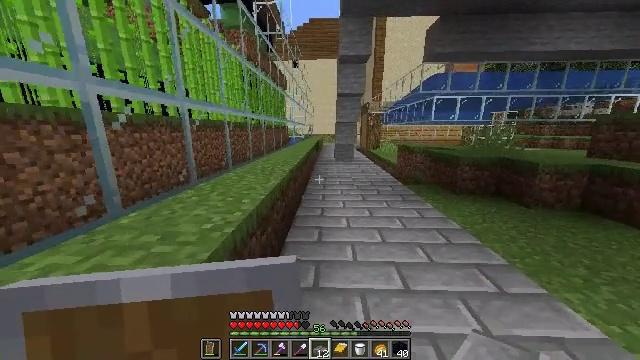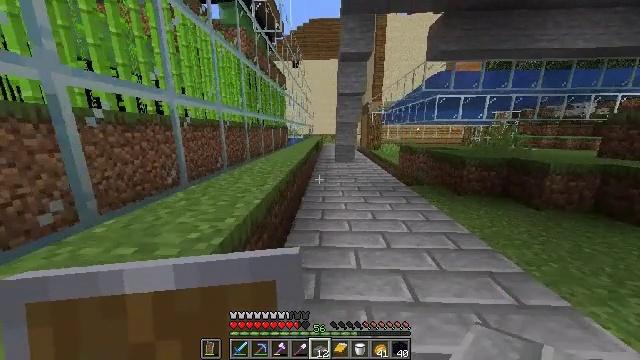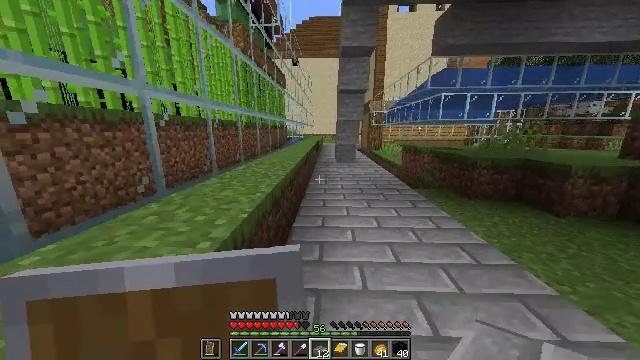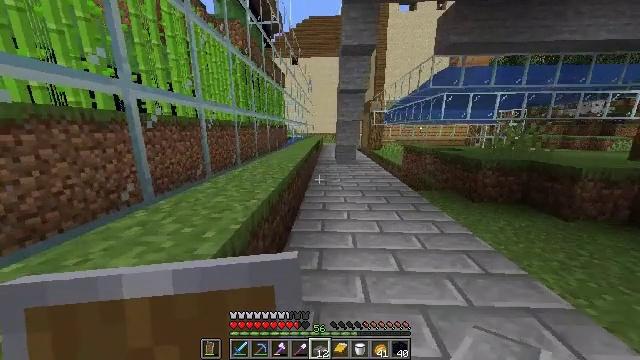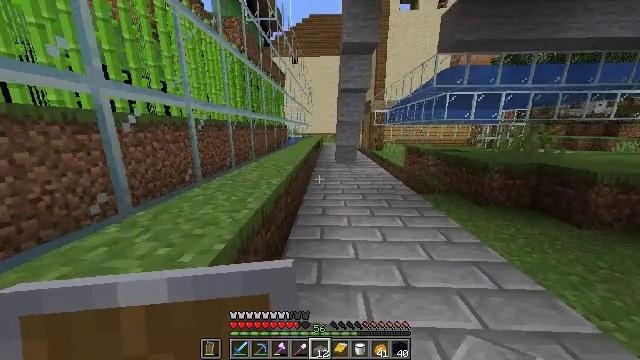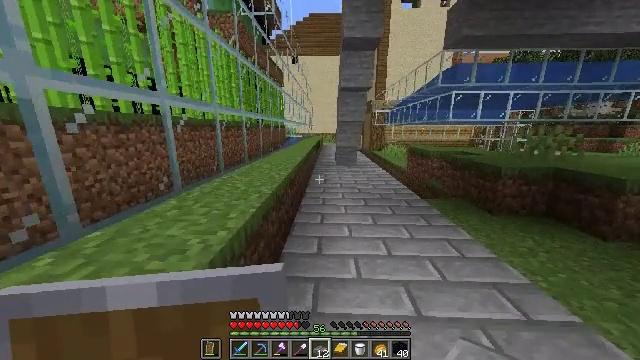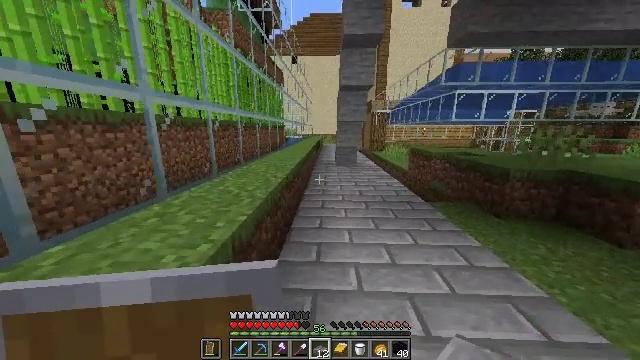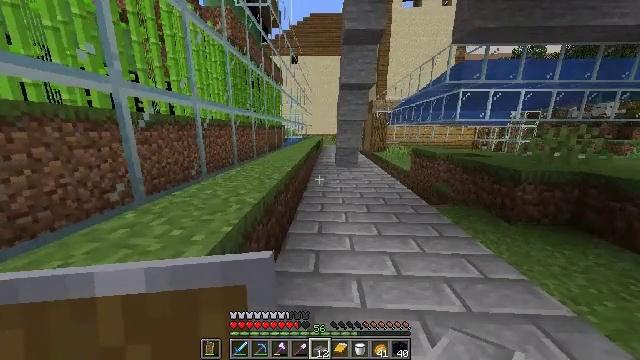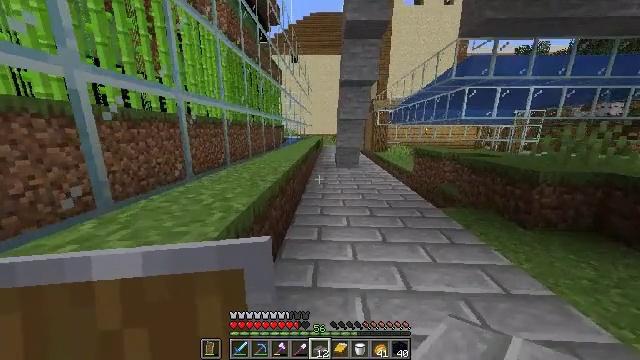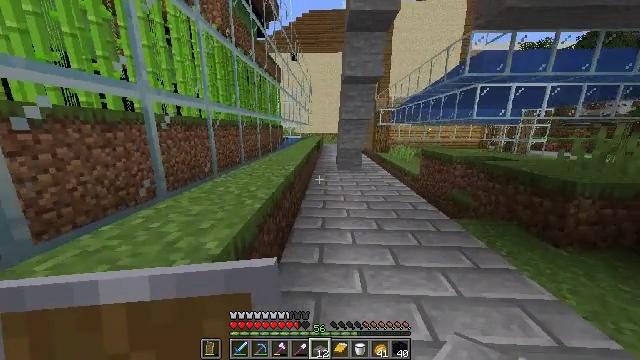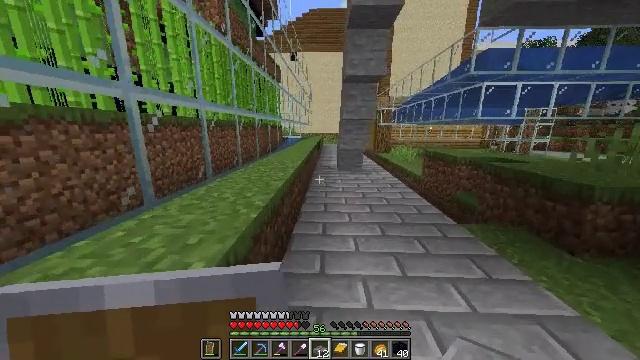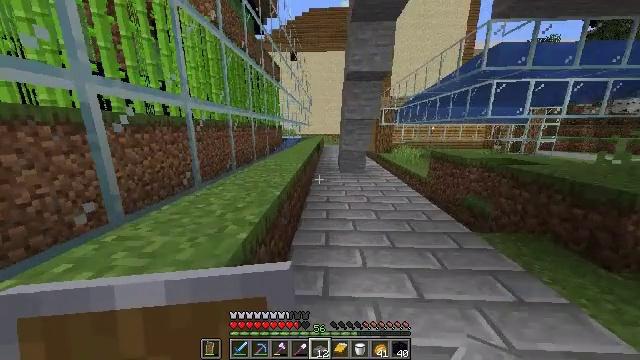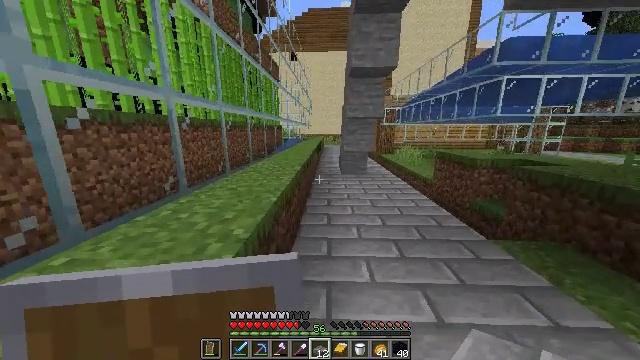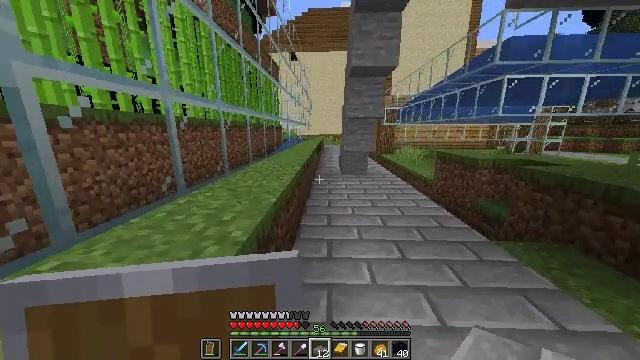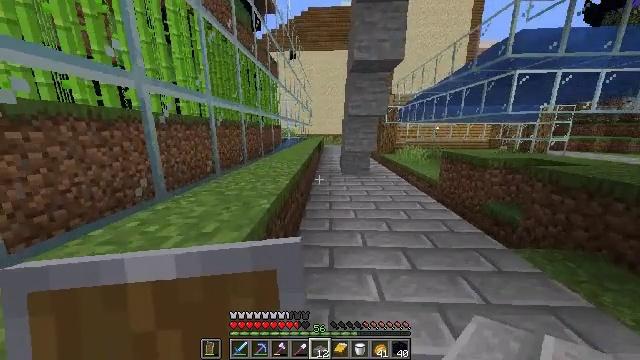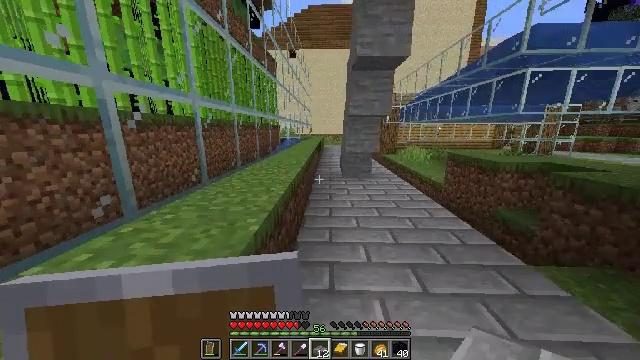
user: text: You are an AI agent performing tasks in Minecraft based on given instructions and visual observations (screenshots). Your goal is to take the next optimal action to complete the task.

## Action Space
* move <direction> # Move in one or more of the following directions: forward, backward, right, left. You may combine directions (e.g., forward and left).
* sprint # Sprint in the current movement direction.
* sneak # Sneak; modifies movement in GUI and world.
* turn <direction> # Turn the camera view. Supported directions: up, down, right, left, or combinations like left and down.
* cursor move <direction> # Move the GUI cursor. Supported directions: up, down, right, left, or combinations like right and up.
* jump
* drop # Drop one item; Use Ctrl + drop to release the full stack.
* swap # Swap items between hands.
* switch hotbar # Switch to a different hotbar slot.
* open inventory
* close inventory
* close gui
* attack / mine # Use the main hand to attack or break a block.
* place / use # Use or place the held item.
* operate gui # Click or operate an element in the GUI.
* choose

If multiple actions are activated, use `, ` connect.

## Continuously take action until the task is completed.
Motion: motion action
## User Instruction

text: Destroy the stone stairs to gather the blocks.
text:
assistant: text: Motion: move forward
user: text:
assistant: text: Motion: move forward
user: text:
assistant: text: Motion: move forward
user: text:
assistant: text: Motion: move forward
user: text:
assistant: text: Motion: move forward
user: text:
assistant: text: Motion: move forward
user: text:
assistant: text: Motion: move forward
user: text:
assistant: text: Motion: move forward
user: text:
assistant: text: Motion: move forward
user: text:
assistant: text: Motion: move forward
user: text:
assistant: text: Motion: move forward
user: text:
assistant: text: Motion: move forward
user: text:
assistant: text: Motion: move forward
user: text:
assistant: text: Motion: move forward
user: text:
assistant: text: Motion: move forward
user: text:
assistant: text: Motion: move forward
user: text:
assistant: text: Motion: move forward
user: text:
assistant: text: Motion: move forward
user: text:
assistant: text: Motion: move forward
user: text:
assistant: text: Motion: move forward
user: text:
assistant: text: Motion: move forward
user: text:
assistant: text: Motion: move forward
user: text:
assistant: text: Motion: move forward
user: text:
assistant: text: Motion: move forward
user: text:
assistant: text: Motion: move forward
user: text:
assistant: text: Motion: move forward
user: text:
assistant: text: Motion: move forward
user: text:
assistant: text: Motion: move forward
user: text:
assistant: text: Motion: move forward
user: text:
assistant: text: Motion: move forward